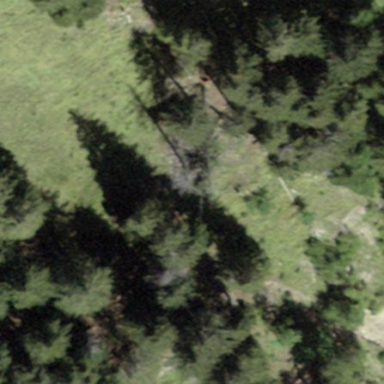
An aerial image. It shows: Forest area.